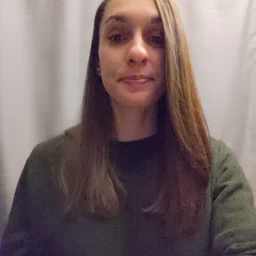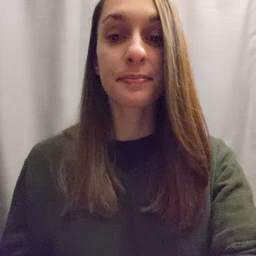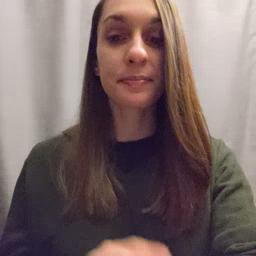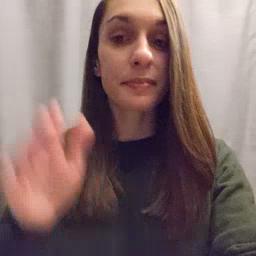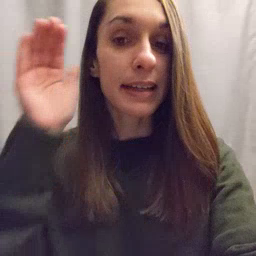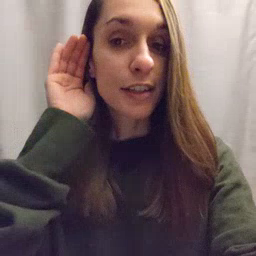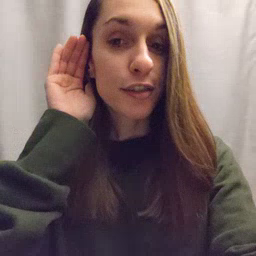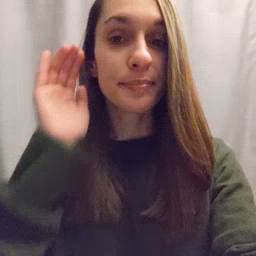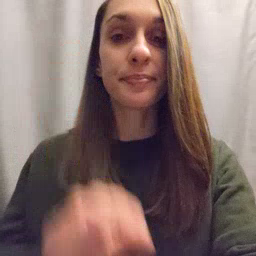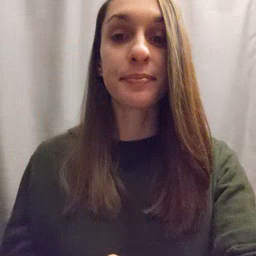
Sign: hear